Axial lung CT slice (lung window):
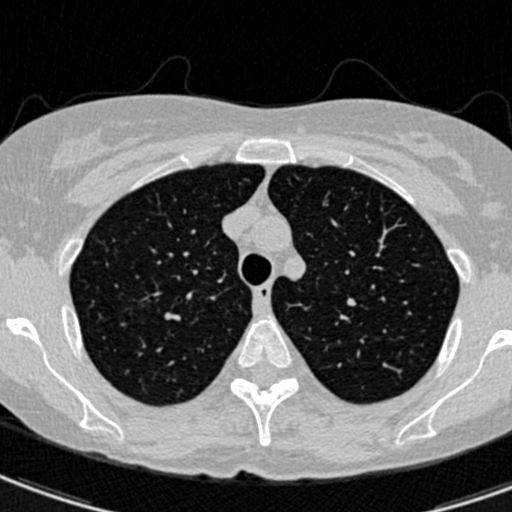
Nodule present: no